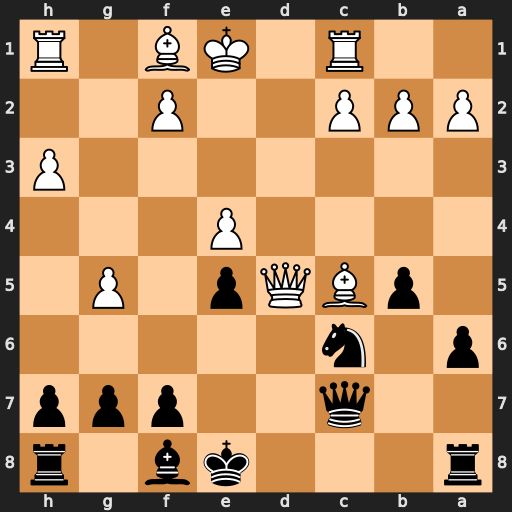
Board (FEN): r3kb1r/2q2ppp/p1n5/1pBQp1P1/4P3/7P/PPP2P2/2R1KB1R
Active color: b
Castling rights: Kkq
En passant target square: -
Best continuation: Rd8 Bxf8 Rxd5